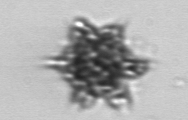
Label: Dictyocha